Field crop: tomato
Growth stage: 2
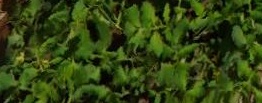
Species: tomato